Field crop: maize
Growth stage: 2
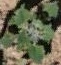
Species: chenopodium